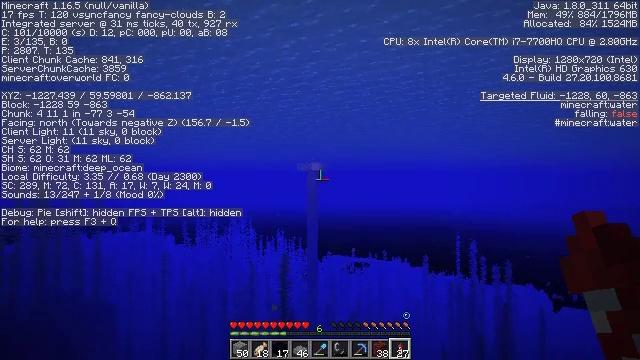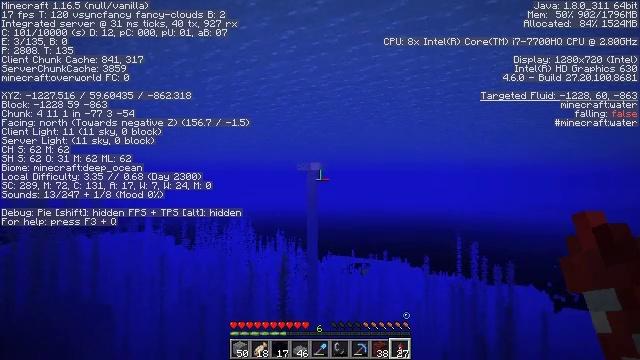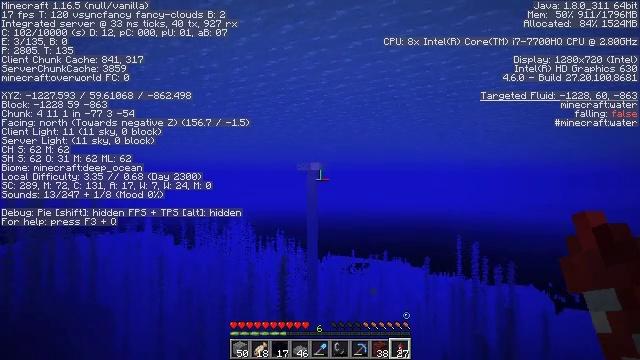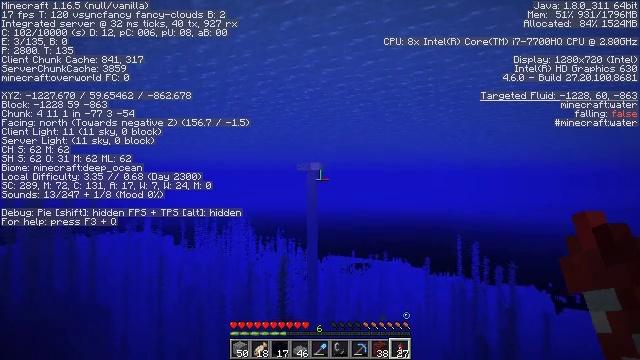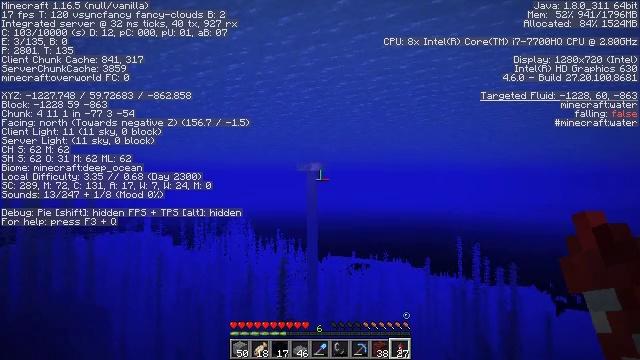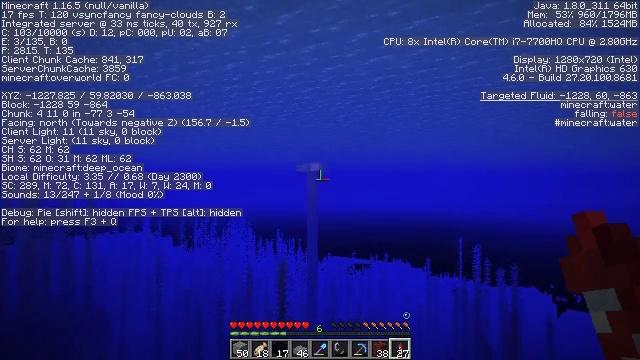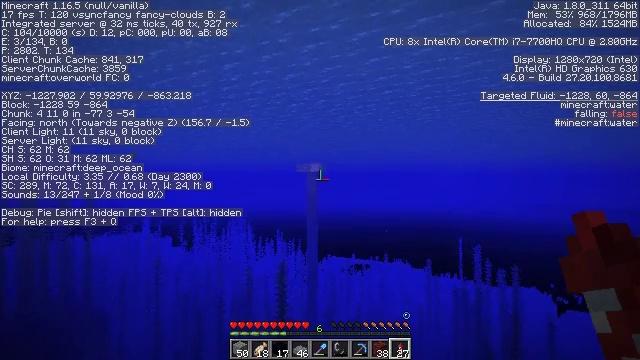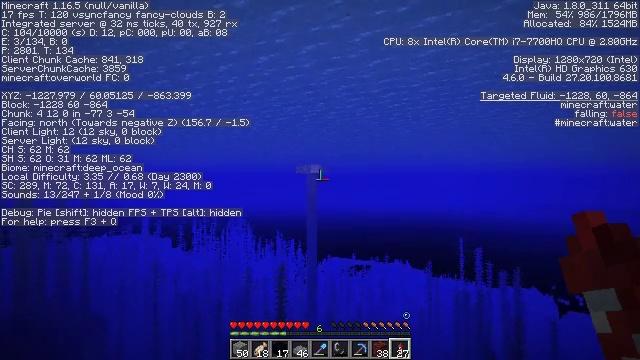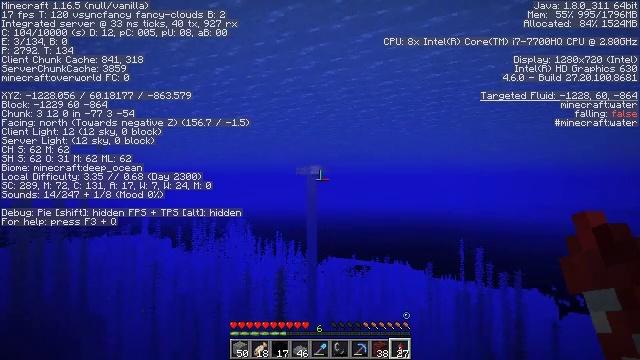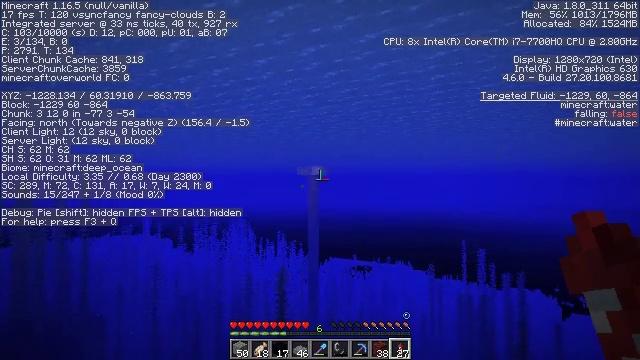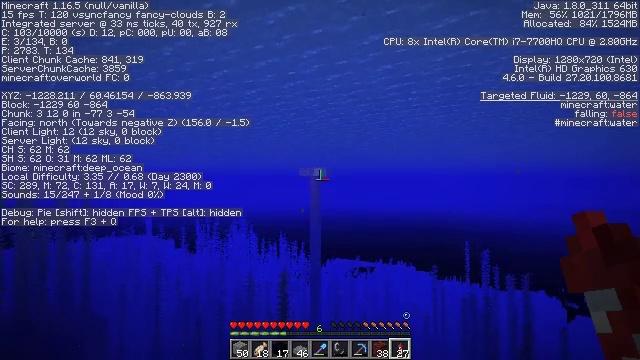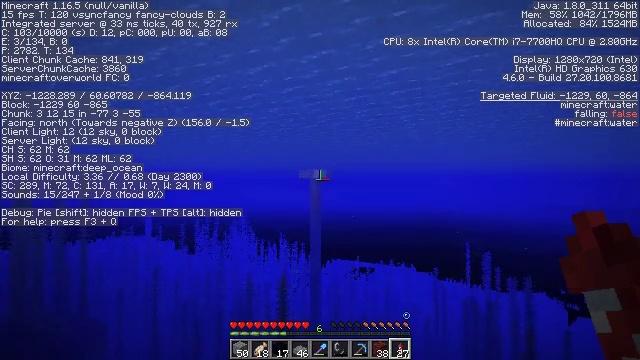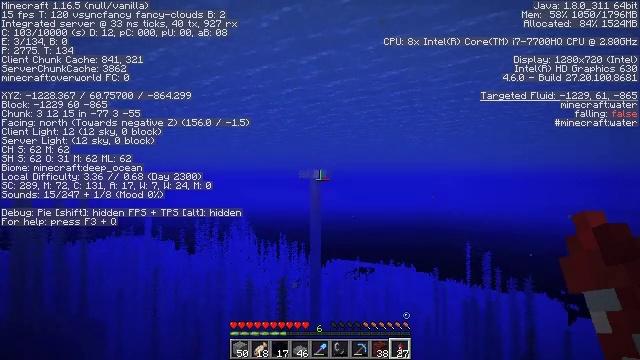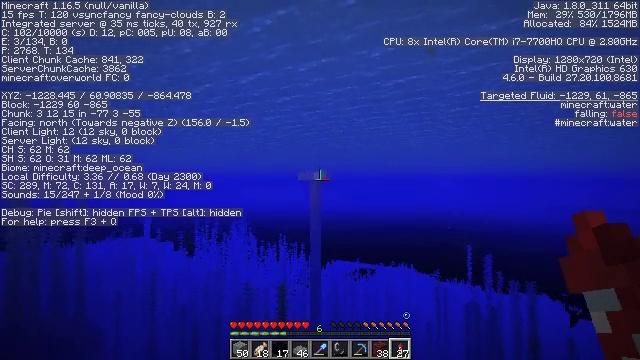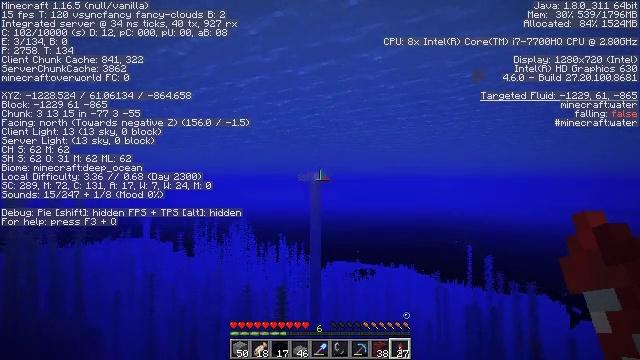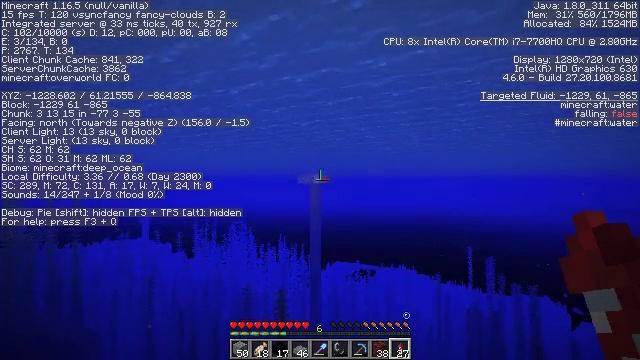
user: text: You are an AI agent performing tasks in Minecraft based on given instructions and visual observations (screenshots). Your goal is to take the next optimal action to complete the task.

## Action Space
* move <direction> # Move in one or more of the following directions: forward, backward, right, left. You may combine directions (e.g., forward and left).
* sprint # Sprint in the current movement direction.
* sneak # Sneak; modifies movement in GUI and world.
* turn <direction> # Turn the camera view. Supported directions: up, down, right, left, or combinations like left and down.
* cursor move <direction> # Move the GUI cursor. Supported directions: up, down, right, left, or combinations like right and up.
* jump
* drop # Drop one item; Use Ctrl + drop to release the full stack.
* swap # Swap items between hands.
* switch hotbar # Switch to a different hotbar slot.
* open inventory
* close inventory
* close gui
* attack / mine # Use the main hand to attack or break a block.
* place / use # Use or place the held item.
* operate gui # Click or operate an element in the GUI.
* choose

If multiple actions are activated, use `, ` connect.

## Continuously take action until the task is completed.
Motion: motion action
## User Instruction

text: Collect black concrete powder by breaking it.
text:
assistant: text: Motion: move forward
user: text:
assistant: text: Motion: move forward
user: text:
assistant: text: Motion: move forward, jump
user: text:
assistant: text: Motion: move forward, jump
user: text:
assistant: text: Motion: move forward, jump
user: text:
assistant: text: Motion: move forward, jump
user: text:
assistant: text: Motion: move forward, jump
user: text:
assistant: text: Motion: move forward, jump
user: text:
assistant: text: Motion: move forward, jump
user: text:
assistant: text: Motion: move forward, jump
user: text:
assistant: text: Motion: move forward, jump
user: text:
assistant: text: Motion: move forward, jump
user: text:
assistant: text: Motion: move forward, jump
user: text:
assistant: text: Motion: move forward, jump
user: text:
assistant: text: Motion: move forward, jump
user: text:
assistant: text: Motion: move forward, jump
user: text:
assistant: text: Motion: move forward, jump
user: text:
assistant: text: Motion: move forward, jump
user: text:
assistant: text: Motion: move forward, jump
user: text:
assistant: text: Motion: move forward, jump
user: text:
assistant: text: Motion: move forward, jump
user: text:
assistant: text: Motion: move forward, jump
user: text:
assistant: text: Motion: move forward, jump
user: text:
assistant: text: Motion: move forward, jump
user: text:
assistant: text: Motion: move forward, jump
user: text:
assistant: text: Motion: move forward, jump
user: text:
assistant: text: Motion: move forward, jump
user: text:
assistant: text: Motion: move forward, jump
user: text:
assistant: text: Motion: move forward, jump
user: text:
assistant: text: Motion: move forward, jump